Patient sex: M
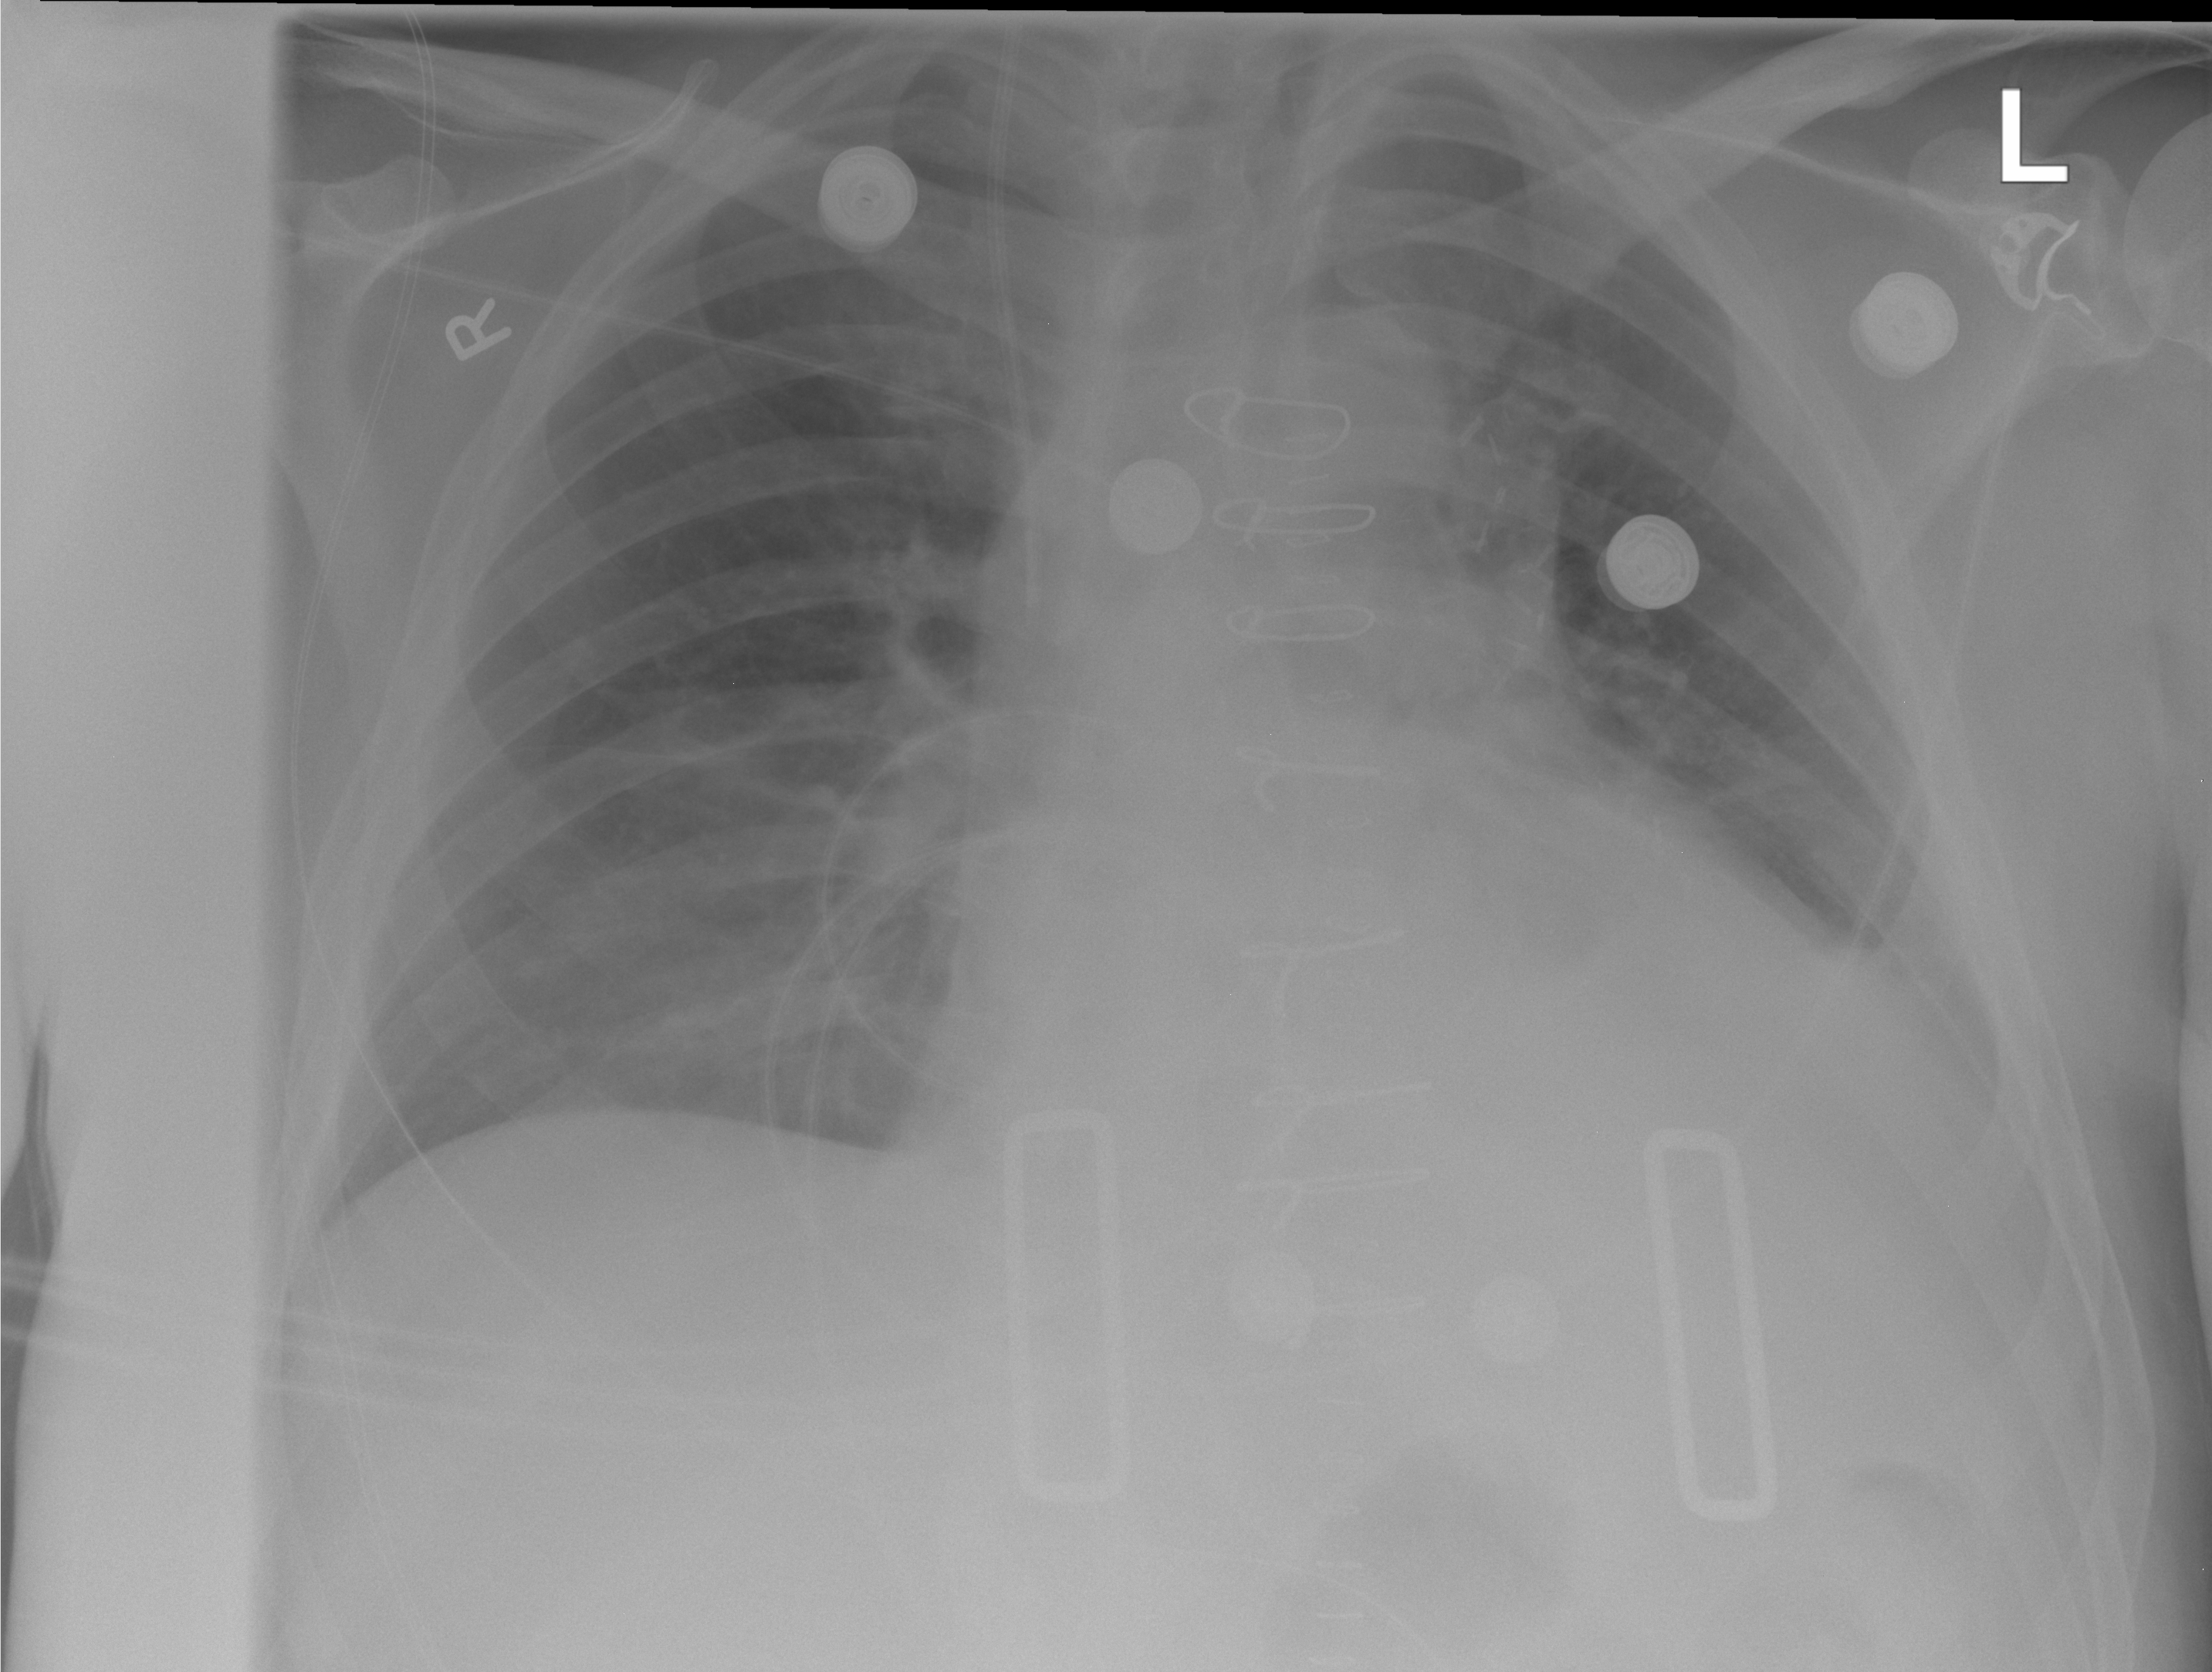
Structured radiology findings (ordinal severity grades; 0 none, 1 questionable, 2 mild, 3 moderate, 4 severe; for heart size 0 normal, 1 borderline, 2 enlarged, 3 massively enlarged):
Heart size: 0
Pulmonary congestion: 0
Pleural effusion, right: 0
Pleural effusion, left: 0
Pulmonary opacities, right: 0
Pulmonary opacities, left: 2
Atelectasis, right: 1
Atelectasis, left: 2